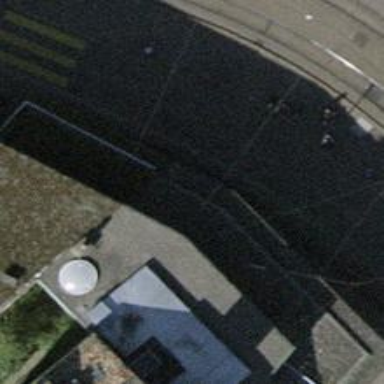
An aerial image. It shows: Kerb barrier.